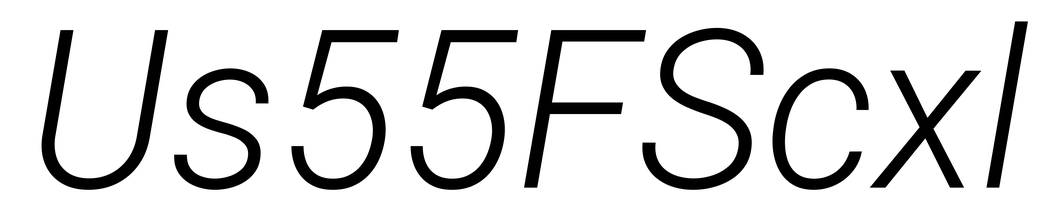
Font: Roboto-Italic_Light_Italic